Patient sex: F
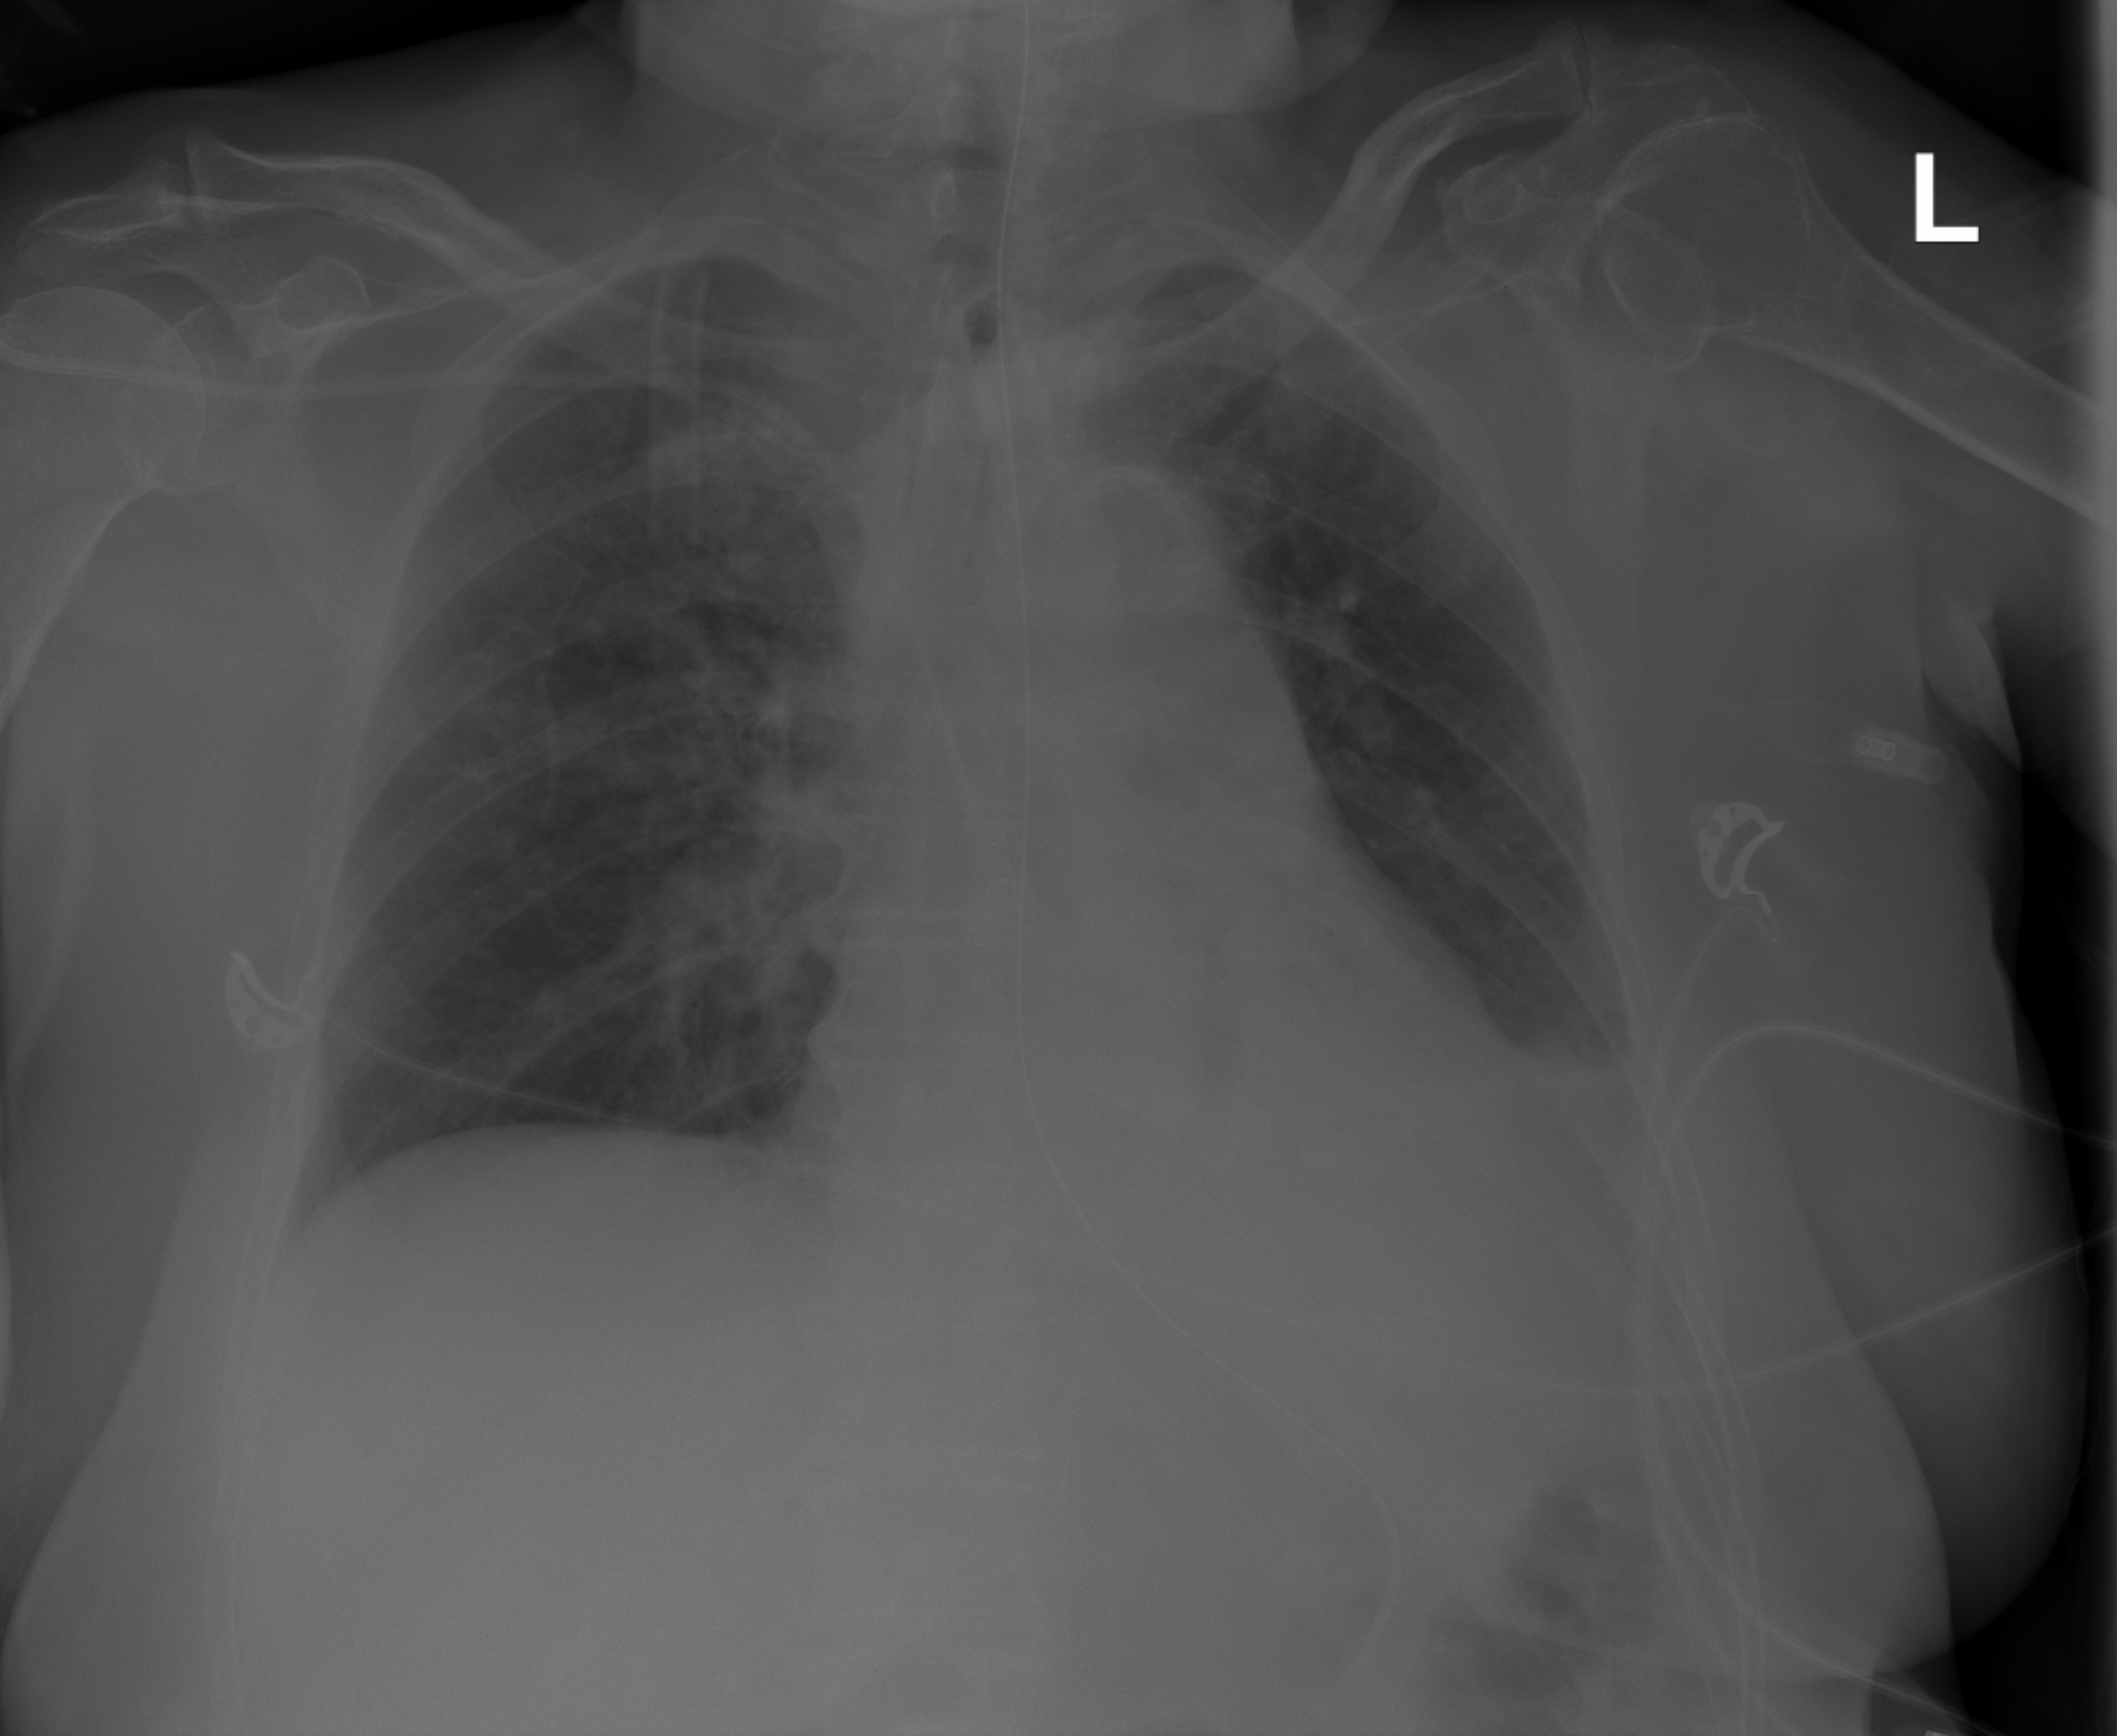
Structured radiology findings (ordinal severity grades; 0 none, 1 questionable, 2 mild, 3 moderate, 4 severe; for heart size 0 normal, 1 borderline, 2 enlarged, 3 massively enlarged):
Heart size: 0
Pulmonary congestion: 0
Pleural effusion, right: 0
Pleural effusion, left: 2
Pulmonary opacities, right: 2
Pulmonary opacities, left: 0
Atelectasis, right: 0
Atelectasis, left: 2